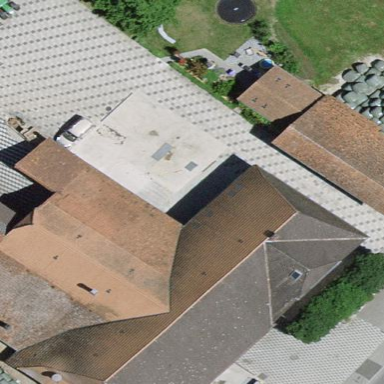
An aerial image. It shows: Farm building.